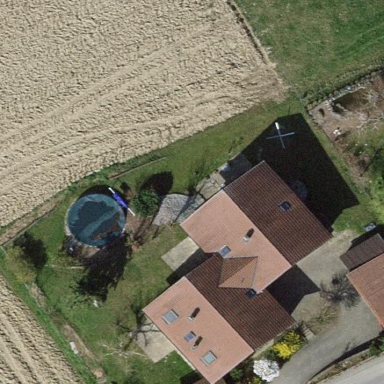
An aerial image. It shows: Simple and straightforward house.